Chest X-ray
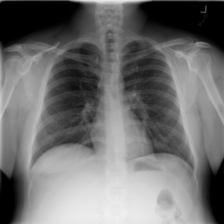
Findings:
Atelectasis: negative
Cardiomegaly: negative
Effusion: negative
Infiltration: negative
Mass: negative
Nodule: negative
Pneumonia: negative
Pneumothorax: negative
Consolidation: negative
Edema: negative
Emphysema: negative
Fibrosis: negative
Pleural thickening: negative
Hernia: negative